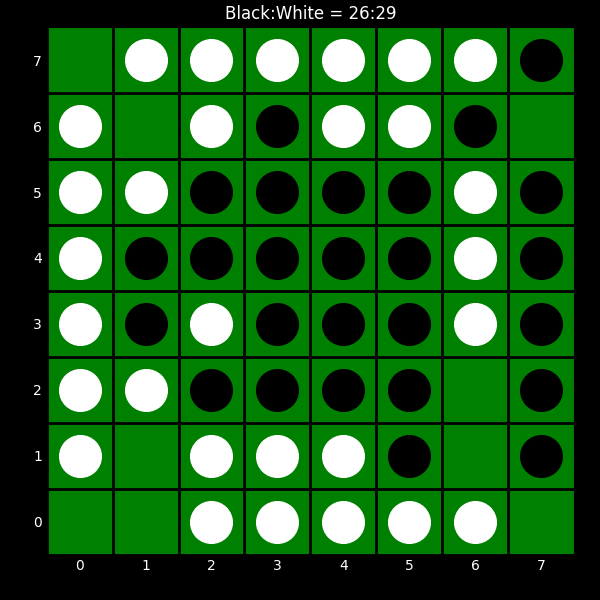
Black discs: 26
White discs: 29